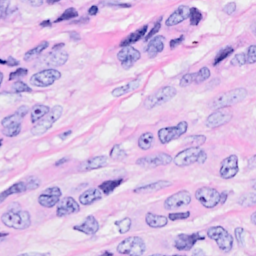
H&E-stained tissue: Breast